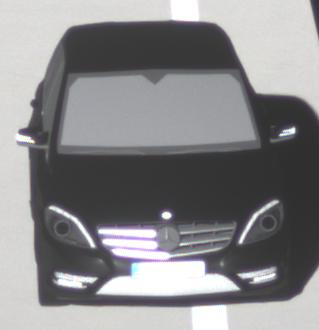
Make: Mercedes-Benz
Model: B 180 BlueEFFICIENCY
Detailed model: B-Class (246)
Model produced from: 2011/11
Model produced until: 2012/10
Doors: 5
Color: black
Road condition: dry road
Daytime: sunrise or sunset
Contrast: high contrast